Field crop: maize
Growth stage: 2
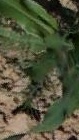
Species: maize